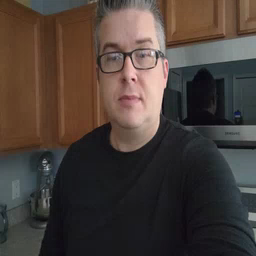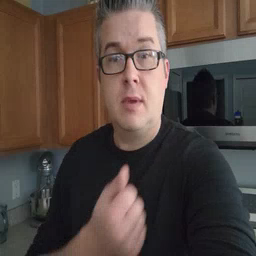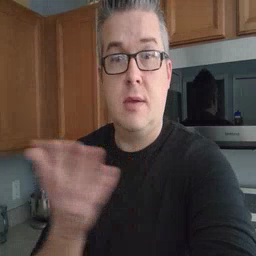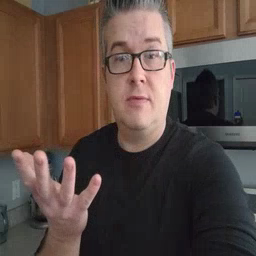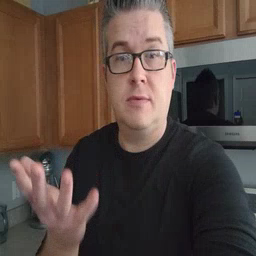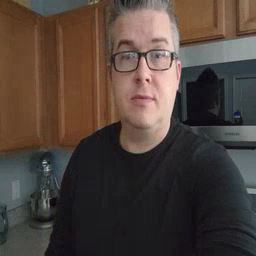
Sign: every